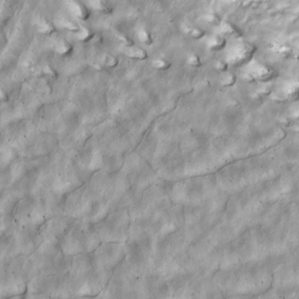
Label: non_frost